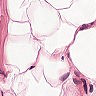
Metastatic tissue present: no